Question: I have a class extending 'JFrame' that contains a 'JMenuBar' and a few components, the innermost of which displays an 'Applet'. When the applet is loaded and I click on one of the menus on the menu bar, I find that the dropdown portion of the menu is hidden beneath the applet.
Here is a picture to illustrate this:

I suspect that the reason why this is happening is because I am mixing the heavyweight 'Applet' component with the lightweight everything else. I've looked into this and it seems that from the resources that I've visited, the answers converge to: don't do it or validate the top-level container.
I've tried the latter with no avail. Here is my code (it's in a multi-threaded environment):
'''
public void add(final Applet applet) {
SwingUtilities.invokeLater(new Runnable() {
@Override
public void run() {
centerCenterPanel.add(applet);
centerCenterPanel.revalidate();
SwingUtilities.getWindowAncestor(applet).validate();
}
});
}
'''
Not doing it is not an option because the applet that I am loading is not mine in the sense that I did not create it, I am merely loading it. Bottom line is that I cannot make the applet a 'JApplet' or some other component. However, wrapping it may be a possibility.
Has anybody got any suggestions as to how I could fix this overlapping?
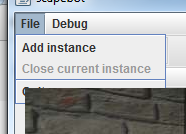
Answer: I found the solution to my problem. These two lines do the trick.
'''
JPopupMenu.setDefaultLightWeightPopupEnabled(false);
ToolTipManager.sharedInstance().setLightWeightPopupEnabled(false);
'''